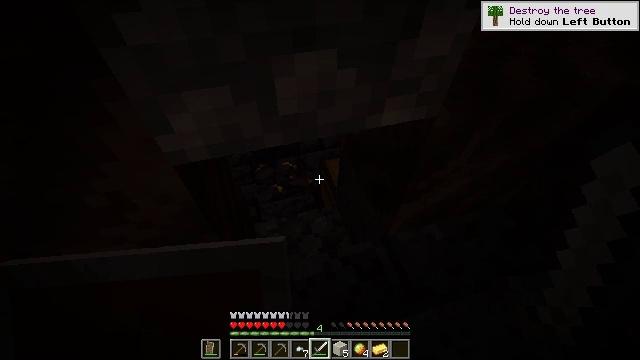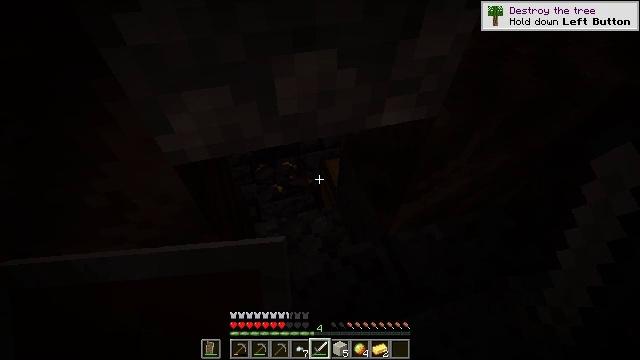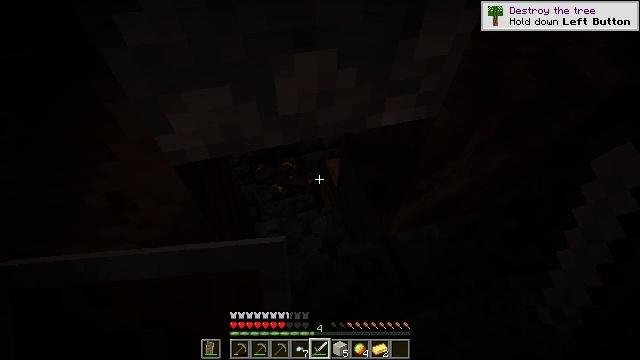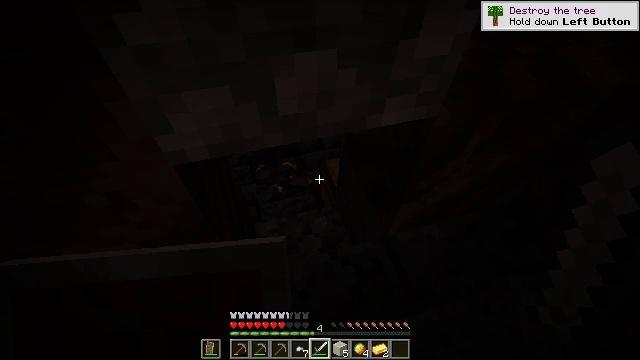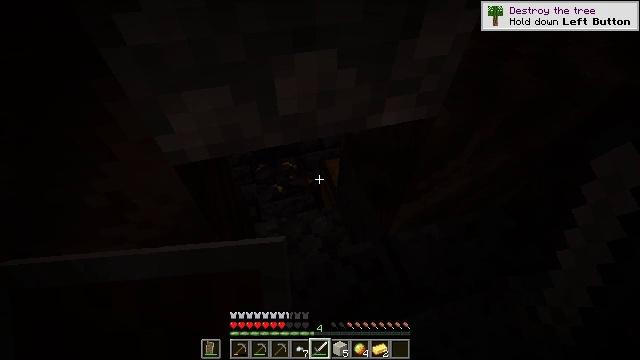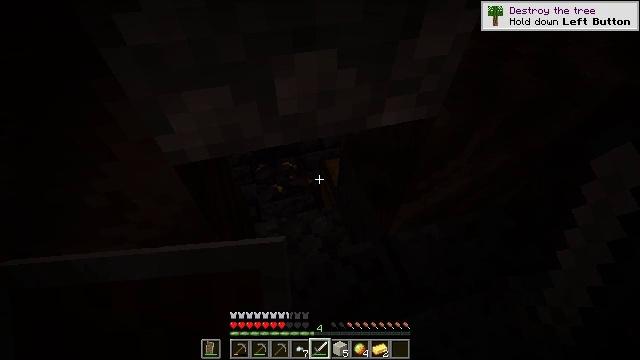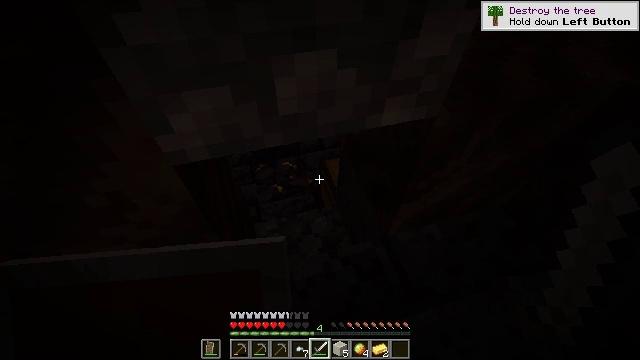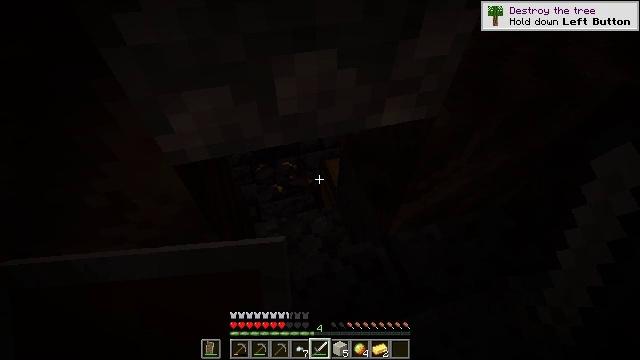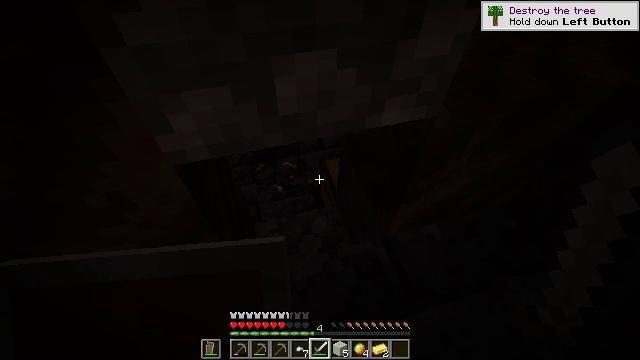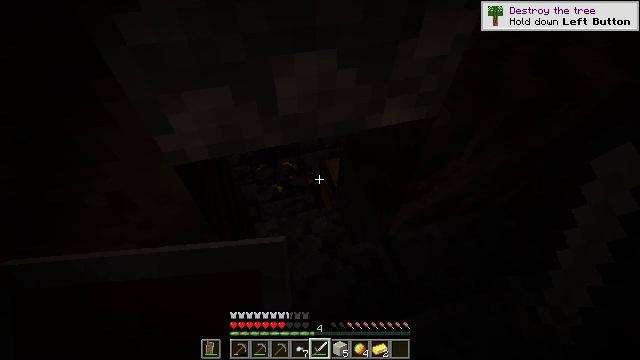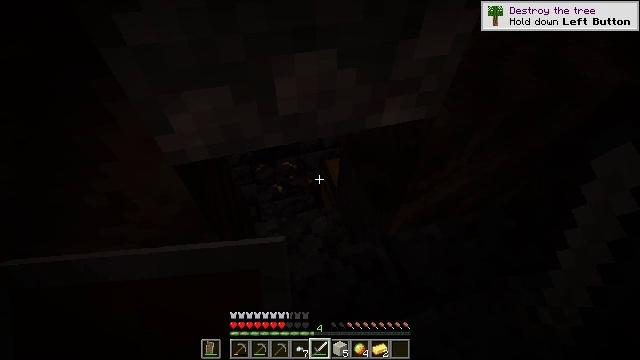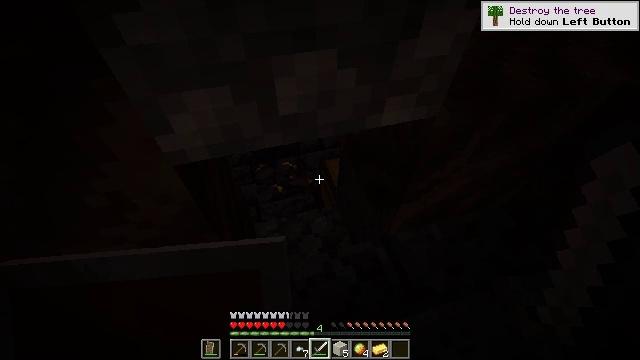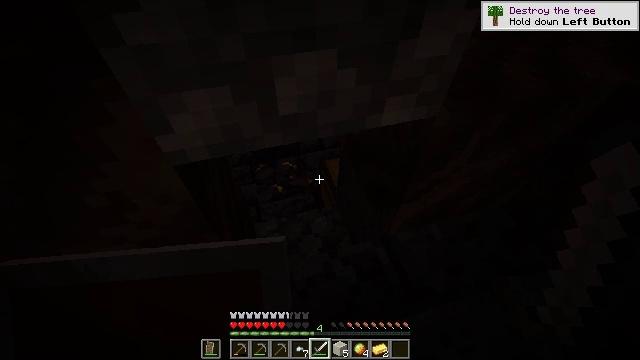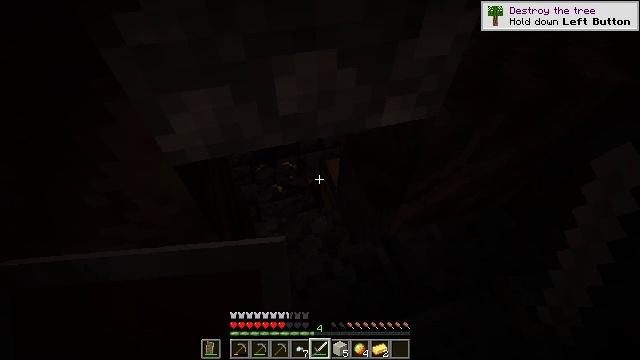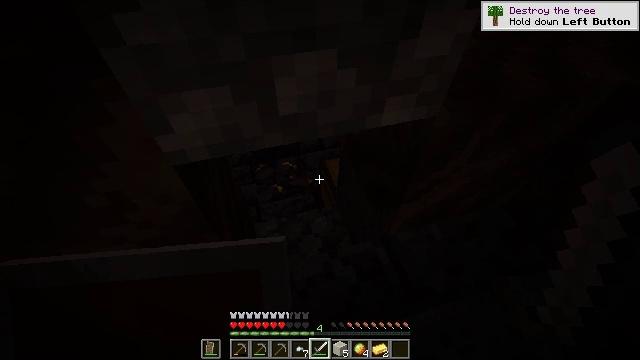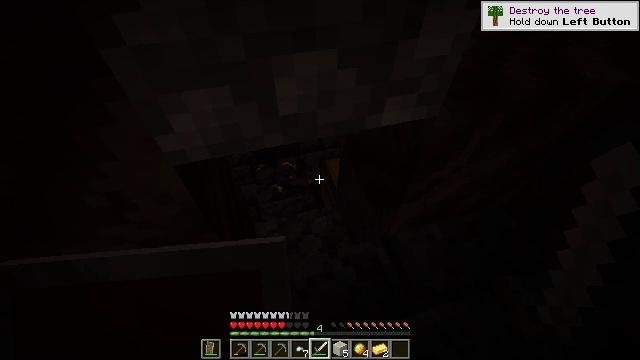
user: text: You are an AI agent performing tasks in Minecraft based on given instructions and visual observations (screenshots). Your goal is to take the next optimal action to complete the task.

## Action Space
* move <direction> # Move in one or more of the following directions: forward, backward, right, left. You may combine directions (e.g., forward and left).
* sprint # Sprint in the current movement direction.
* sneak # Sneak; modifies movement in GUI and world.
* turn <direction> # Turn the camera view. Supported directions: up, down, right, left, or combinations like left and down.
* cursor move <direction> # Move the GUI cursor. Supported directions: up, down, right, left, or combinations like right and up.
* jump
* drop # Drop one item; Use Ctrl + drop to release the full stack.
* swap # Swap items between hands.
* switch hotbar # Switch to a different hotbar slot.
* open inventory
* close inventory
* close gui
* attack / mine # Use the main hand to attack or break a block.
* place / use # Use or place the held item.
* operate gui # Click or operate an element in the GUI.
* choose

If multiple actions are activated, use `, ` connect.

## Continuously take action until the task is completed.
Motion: motion action
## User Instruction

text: Retrieve polished blackstone bricks from a structure.
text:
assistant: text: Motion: no_op
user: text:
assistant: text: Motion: no_op
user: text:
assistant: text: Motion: no_op
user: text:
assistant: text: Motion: no_op
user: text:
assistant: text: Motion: no_op
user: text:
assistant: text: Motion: no_op
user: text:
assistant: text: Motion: no_op
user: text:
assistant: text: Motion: no_op
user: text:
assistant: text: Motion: no_op
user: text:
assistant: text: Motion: no_op
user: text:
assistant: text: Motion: no_op
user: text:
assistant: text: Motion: no_op
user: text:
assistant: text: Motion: no_op
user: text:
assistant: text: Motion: no_op
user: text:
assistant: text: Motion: no_op
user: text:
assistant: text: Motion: no_op
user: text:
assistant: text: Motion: no_op
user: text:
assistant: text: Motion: no_op
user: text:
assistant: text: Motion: no_op
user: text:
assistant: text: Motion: no_op
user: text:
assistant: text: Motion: no_op
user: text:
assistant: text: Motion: no_op
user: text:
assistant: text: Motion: no_op
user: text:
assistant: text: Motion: no_op
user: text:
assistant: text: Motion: no_op
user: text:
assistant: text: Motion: no_op
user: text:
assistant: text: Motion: no_op
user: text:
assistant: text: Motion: no_op
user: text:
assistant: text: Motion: no_op
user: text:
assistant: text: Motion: no_op